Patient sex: M
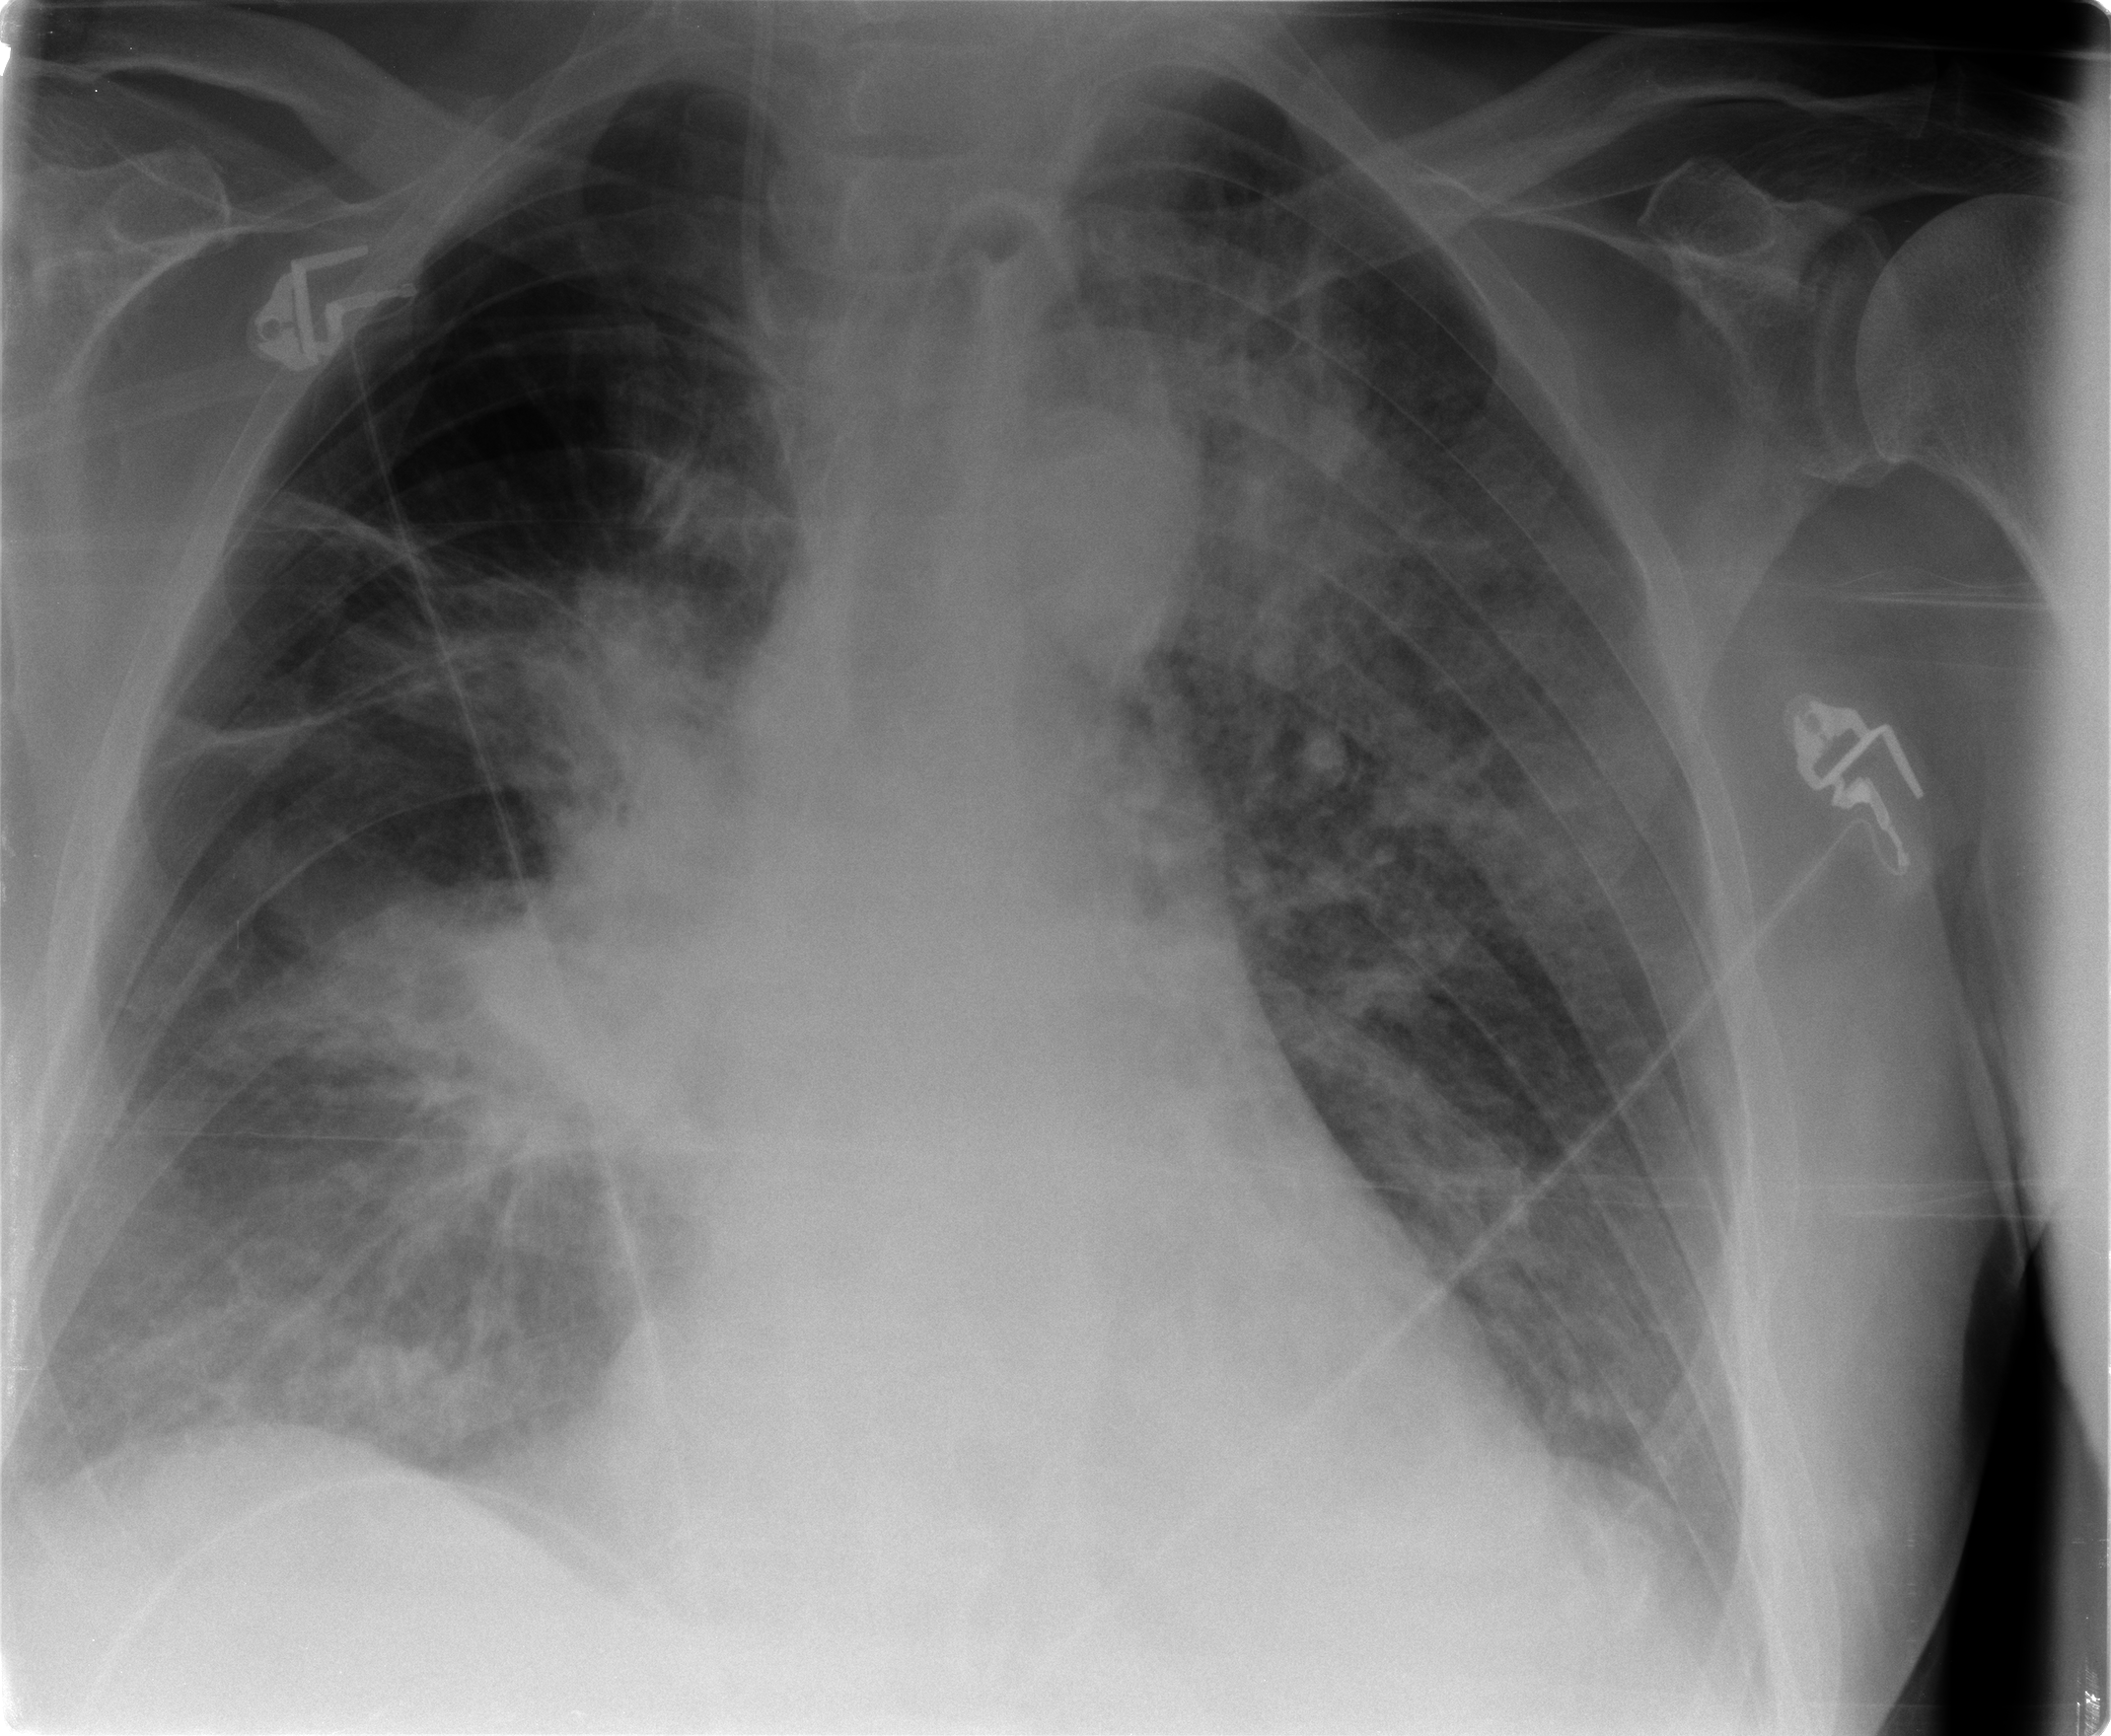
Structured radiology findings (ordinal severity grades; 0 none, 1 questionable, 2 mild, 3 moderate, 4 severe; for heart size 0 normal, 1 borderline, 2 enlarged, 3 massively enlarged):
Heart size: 0
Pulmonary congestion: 2
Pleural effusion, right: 0
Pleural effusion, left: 2
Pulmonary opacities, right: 3
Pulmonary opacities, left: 2
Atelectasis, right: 3
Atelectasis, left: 2